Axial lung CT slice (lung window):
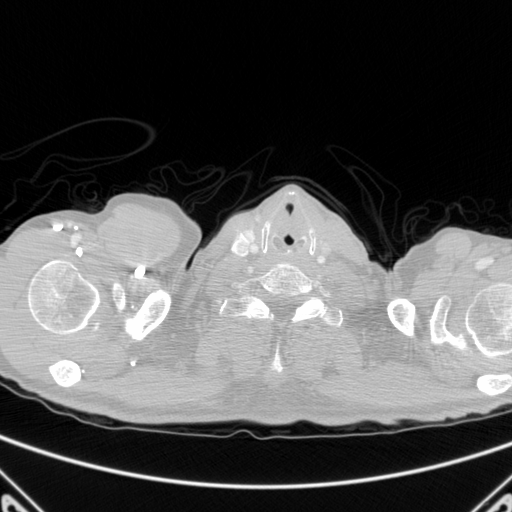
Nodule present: no